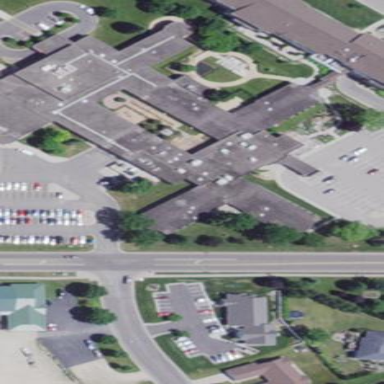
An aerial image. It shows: Hospital building.